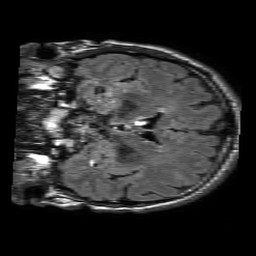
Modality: FLAIR
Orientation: coronal
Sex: male
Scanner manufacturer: philips
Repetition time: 11 s
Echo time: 0.125 s